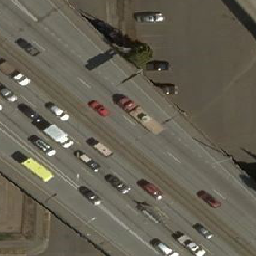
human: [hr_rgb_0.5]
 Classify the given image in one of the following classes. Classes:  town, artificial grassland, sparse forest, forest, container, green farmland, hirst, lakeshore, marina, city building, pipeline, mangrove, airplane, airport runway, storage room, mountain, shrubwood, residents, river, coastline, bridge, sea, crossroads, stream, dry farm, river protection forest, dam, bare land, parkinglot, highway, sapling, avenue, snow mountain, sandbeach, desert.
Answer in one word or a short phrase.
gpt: highway